Question: I have tried adding all libraries that are needed for to run but still I am getting an exception that threw HTTP Status 500 error.
I also have tried all previously asked questions in stack overflow.

'''
package com.testlogin;
import java.io.IOException;
import java.io.PrintWriter;
import javax.servlet.ServletException;
import javax.servlet.annotation.WebServlet;
import javax.servlet.http.HttpServlet;
import javax.servlet.http.HttpServletRequest;
import javax.servlet.http.HttpServletResponse;
@WebServlet("/LoginServlet")
public class LoginServlet extends HttpServlet {
protected void doGet(HttpServletRequest request, HttpServletResponse response) throws ServletException, IOException {
response.setContentType("text/html");
String username = request.getParameter("username");
String password = request.getParameter("password");
PrintWriter pw = response.getWriter();
pw.print("Hello");
if (username.equals(password)) {
pw.println("<h1>Hello </h1>" + username);
}
}
@Override
protected void doPost(HttpServletRequest req, HttpServletResponse resp) throws ServletException, IOException {
doGet(req, resp);
}
}
'''
'''
<!DOCTYPE html>
<html>
<head>
<meta charset="ISO-8859-1">
<title>Insert title here</title>
</head>
<body>
<form action="LoginServlet" method="post">
<div style="color: red">
User Name
<input type="text" name="username">
<br /> Password
<input type="password" name="password">
<br>
<input type="submit" value="Sign In">
</div>
</form>
</body>
</html>
'''
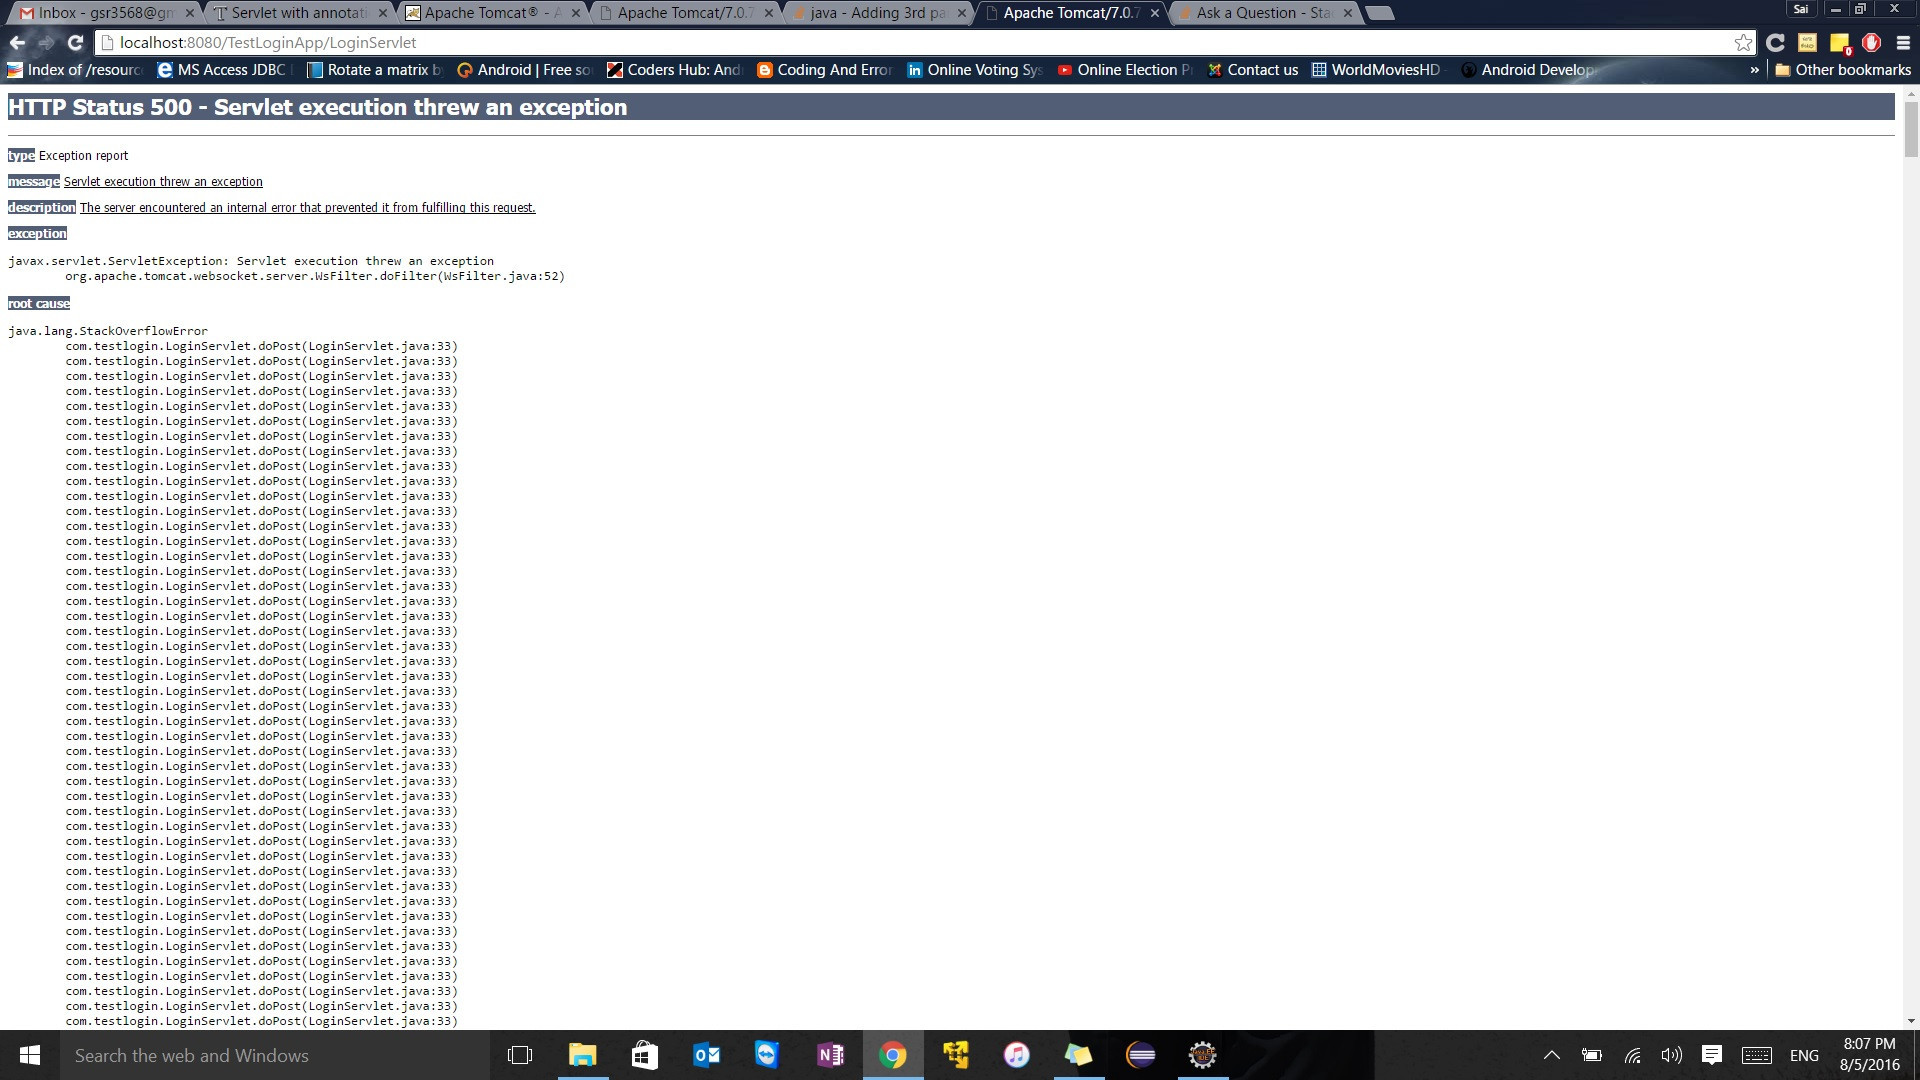
Answer: well, don't complicate your code. I think your code will work fine too and problem should be on your server.
please make sure if you are using servlet version >3.0 and tomcat 7 as it will not run in the previous versions of tomcat
try this..
'''
import java.io.IOException;
import java.io.PrintWriter;
import javax.servlet.ServletException;
import javax.servlet.annotation.WebServlet;
import javax.servlet.http.HttpServlet;
import javax.servlet.http.HttpServletRequest;
import javax.servlet.http.HttpServletResponse;
@WebServlet("/LoginServlet")
public class LoginServlet extends HttpServlet {
protected void doPost(HttpServletRequest request, HttpServletResponse response)
throws ServletException, IOException {
response.setContentType("text/html");
String username = request.getParameter("username");
String password = request.getParameter("password");
PrintWriter pw = response.getWriter();
pw.print("Hello");
if (username.equals(password)) {
pw.println("<h1>Hello </h1>" + username);
}
}
}
'''